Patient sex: M
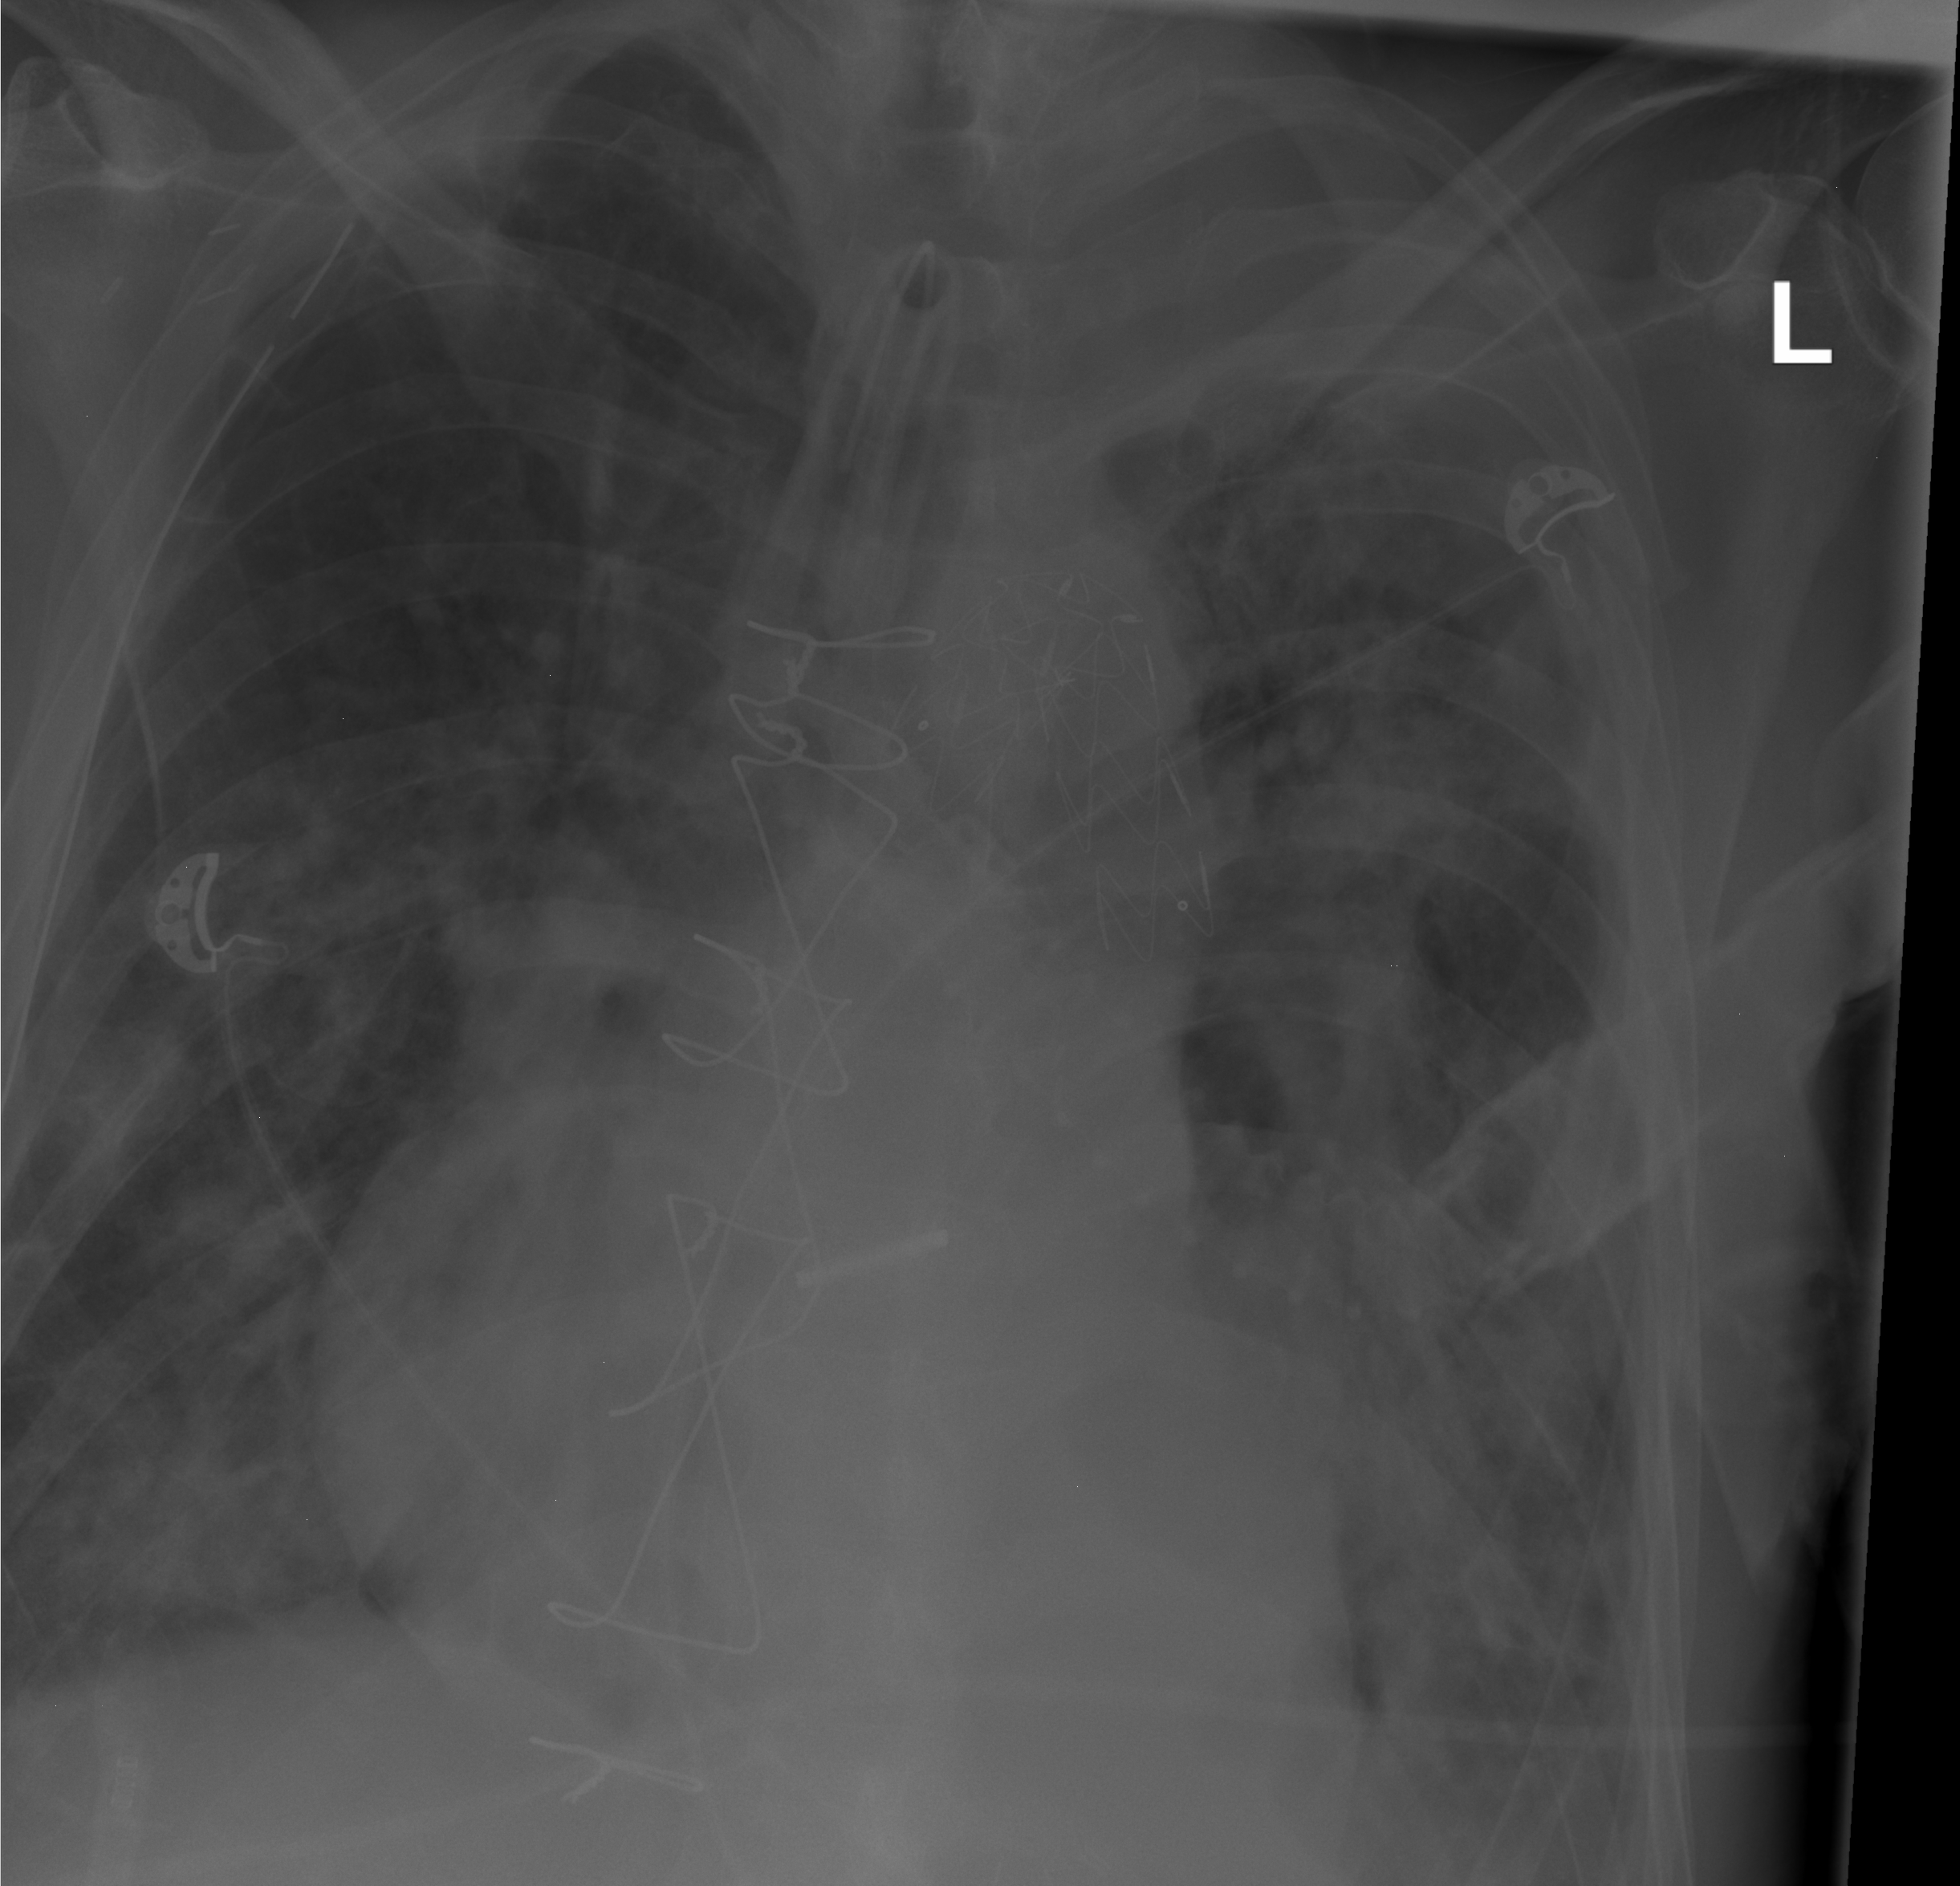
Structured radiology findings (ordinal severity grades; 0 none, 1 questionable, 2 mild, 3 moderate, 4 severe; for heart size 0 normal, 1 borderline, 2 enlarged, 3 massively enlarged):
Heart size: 2
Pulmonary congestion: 2
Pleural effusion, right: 1
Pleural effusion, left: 2
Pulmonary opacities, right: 2
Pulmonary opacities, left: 3
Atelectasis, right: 2
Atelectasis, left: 0